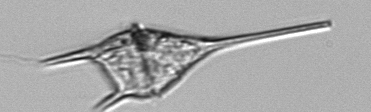
Label: Tripos_lineatus